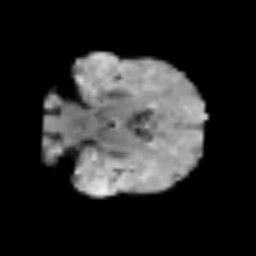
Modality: T2w
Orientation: coronal
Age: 78
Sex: male
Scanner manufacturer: siemens
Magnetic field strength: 3 T
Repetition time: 3.2 s
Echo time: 0.081 s